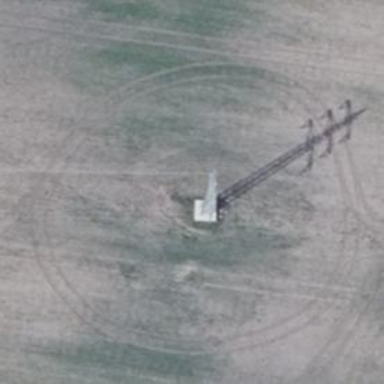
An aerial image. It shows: Power tower.